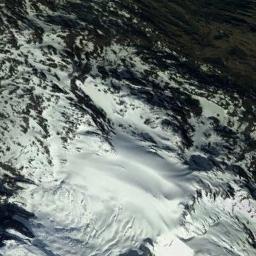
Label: snowberg